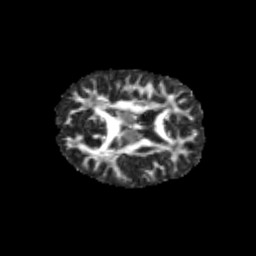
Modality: FA
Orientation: axial
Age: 11
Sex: male
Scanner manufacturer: siemens
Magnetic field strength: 3 T
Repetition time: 3.8 s
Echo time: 0.07 s